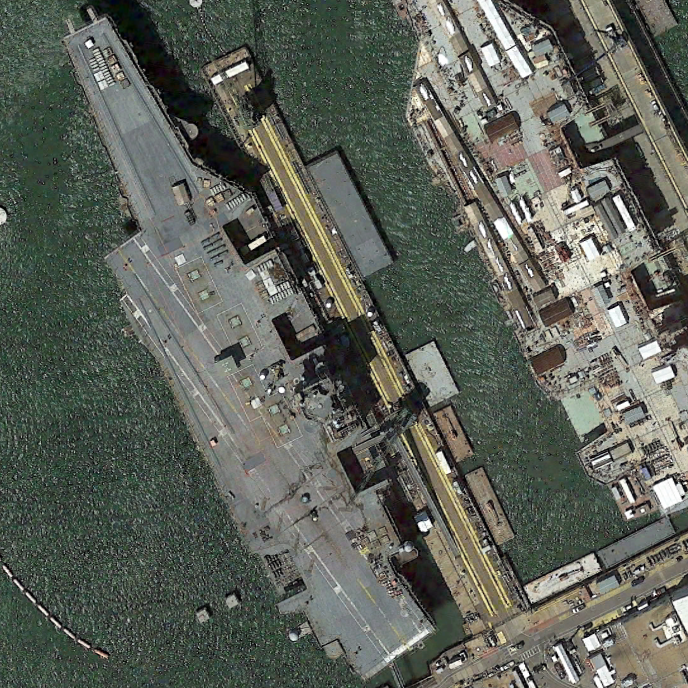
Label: aircraft_carrier